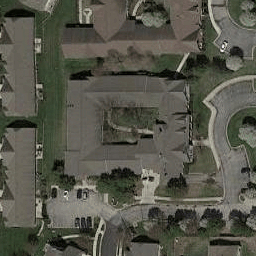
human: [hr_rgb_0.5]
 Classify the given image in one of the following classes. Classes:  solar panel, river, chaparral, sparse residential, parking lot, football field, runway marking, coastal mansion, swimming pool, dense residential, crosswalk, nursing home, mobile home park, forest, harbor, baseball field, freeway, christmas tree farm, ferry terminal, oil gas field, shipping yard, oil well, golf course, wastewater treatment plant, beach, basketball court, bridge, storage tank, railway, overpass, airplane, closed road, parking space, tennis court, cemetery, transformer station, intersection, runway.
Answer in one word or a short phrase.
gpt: nursing home